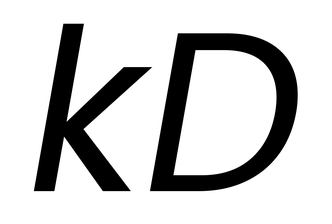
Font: Poppins-Italic